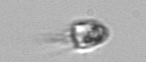
Label: Balanion